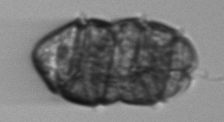
Label: Margalefidinium